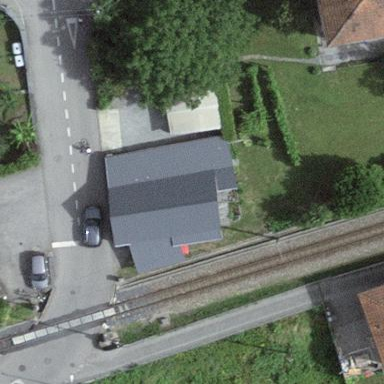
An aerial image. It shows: Shed building.